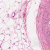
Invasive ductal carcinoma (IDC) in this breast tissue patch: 0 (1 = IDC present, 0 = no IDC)